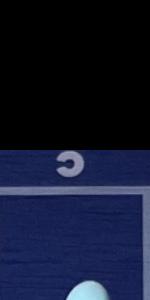
Label: Empty